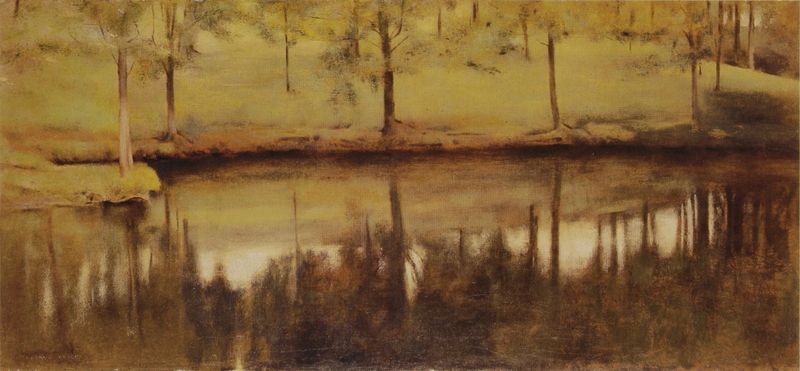
Titel: L'eau immobile
Künstler: Fernand Khnopff
Standort: Wien
Institution: Kunsthistorisches Museum
Schlagwörter: baum, blätter, gemälde, himmel, laub, schatten, wasser, weiß, aquarell, baumstämme, bäume, fluss, gelb, grün, landschaft, ocker, sand, see, teich, ufer, äste, ausschnitt, braun, hell, kreide, licht, pastell, schwarz, zeichnung, gras, park, rasen, rot, schnee, wiese, beige, malerei, spiegel, ast, bach, baumstamm, erde, feld, horizont, nass, natur, norden, spiegelung, zweige, einsam, gebüsch, gewässer, sonne, sträucher, wasserspiegelung, boden, blatt, pflanzen, schön, wald, zart, helldunkel, ruhig, ruhe, trocken, leer, leere, hellgrün, herbst, winter, idylle, rand, stille, böschung, erhaben, querformat, stämme, turner, detail, glanz, spiegeln, allein, still, steppe, frühling, menschenleer, abbild, reflexion, foto, wurzel, parallel, trostlos, oberfläche, wasseroberfläche, draußen, lichtung, sumpf, frieden, wurzeln, schattenwurf, tümpel, zunge, rinde, weise, austritt, vertikalen, vertikal, linde, linden, skandinavien, pastellzeichnung, flluss, baumsiedlung, spiefel, seeidyll